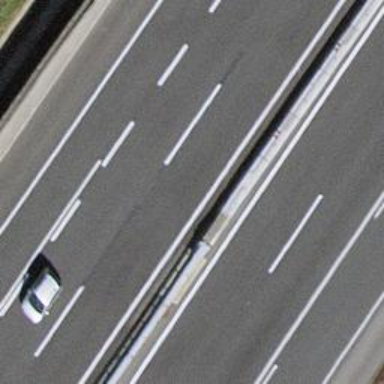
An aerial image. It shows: Motorway.